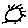
Label: sun